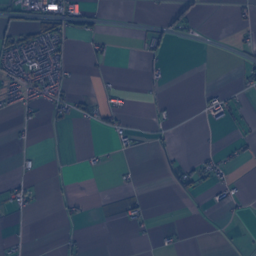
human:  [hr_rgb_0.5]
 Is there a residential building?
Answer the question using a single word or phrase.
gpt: yes

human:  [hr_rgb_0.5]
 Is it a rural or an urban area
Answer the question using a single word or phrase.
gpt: urban

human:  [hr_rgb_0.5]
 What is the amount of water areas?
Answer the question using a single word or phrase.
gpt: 33

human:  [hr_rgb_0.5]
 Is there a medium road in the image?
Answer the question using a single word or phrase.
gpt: no

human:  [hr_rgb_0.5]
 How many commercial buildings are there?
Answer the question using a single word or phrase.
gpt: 12

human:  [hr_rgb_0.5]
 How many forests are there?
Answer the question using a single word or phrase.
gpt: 55

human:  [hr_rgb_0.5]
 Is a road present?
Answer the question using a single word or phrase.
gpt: yes

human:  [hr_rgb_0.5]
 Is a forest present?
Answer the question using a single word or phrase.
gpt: yes

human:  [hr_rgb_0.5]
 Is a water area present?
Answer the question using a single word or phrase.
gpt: yes

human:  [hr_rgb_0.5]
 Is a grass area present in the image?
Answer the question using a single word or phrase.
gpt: yes

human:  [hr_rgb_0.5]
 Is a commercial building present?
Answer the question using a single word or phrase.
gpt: yes

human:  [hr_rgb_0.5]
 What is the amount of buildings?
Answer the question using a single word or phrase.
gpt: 1124

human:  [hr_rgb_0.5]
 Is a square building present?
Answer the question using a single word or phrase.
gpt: yes

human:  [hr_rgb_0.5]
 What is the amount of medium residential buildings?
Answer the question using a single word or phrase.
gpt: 10

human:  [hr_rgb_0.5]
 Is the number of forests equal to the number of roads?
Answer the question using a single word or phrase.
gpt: no

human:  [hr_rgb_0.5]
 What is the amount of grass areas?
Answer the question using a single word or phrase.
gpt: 96

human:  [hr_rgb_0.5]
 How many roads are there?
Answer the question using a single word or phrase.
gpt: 181

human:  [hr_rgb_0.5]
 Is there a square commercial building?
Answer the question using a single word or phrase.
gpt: no

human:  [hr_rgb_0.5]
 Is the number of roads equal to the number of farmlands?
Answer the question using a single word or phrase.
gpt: no

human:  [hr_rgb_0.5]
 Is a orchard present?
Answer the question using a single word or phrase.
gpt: yes

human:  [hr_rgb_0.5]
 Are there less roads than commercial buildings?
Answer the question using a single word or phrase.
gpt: no

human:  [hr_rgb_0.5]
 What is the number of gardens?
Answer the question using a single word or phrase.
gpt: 4

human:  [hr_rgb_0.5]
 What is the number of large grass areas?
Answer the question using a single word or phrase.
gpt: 546

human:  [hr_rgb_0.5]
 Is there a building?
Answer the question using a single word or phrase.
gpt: yes

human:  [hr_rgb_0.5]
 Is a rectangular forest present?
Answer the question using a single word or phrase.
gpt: yes

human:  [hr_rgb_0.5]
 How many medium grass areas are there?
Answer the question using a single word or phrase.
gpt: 36

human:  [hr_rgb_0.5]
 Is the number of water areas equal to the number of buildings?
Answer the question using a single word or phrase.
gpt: no

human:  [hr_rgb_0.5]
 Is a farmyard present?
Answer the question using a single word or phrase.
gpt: yes

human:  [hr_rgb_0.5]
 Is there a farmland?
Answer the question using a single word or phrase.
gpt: yes

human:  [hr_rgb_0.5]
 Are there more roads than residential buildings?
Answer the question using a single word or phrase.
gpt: no

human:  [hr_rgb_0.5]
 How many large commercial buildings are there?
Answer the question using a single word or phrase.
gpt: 1

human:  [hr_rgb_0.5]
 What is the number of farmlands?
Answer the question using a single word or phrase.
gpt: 47

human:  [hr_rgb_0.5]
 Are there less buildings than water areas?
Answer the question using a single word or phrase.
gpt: no

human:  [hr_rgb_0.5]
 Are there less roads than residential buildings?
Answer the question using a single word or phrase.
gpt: yes

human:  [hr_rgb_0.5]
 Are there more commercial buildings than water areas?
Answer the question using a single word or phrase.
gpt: no

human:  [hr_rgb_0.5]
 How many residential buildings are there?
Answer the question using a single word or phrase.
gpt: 1102

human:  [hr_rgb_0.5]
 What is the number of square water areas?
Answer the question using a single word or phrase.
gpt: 10

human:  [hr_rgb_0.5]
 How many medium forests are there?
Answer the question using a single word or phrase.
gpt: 24

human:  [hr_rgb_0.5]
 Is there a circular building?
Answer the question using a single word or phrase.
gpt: yes

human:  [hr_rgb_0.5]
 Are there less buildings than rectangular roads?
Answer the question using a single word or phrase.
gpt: no

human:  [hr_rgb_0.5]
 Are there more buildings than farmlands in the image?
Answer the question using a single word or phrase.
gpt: yes

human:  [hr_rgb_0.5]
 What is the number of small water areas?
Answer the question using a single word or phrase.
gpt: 30

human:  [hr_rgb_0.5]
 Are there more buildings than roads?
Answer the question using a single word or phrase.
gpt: yes

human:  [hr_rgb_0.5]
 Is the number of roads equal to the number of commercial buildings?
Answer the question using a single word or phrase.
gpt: no

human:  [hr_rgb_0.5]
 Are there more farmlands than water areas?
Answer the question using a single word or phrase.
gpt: yes

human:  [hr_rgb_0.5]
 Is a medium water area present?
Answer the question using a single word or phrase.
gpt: yes

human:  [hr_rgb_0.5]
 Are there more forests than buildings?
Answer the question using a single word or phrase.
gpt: no

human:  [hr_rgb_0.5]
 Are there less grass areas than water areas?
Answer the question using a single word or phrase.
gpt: no

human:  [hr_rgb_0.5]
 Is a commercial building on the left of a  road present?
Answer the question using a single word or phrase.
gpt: yes

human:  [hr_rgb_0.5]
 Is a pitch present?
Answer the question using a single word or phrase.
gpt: yes

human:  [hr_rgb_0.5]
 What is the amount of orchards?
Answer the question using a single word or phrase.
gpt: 24

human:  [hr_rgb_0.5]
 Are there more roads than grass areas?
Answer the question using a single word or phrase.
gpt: yes

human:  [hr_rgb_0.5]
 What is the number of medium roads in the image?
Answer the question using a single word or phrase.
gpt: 0

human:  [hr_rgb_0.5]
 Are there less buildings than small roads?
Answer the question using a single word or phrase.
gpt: no

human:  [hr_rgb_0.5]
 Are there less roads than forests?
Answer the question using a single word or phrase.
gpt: no

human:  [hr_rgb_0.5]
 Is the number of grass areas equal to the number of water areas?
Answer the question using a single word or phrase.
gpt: no

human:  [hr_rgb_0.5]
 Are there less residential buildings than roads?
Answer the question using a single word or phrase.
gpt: no

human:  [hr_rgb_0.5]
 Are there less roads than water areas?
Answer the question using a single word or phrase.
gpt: no

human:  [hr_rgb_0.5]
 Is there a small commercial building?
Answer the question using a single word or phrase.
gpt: yes

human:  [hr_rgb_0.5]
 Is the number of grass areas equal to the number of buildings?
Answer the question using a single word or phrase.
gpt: no

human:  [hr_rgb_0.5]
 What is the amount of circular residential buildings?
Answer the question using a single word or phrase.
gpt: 3

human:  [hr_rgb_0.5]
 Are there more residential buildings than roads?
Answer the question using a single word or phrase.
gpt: yes

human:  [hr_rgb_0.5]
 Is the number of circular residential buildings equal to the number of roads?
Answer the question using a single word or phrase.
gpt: no

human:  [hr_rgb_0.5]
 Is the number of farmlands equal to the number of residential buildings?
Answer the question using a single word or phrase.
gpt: no